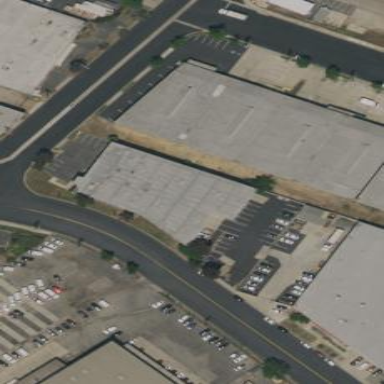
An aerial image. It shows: Warehouse.